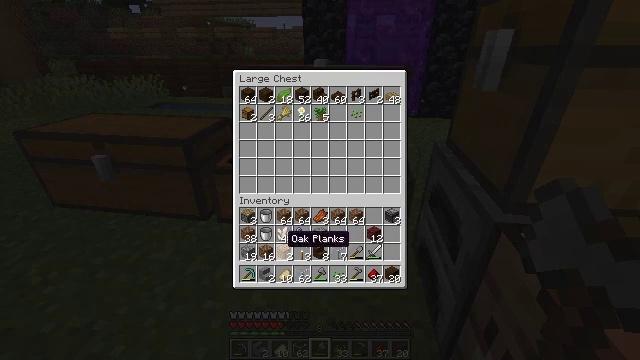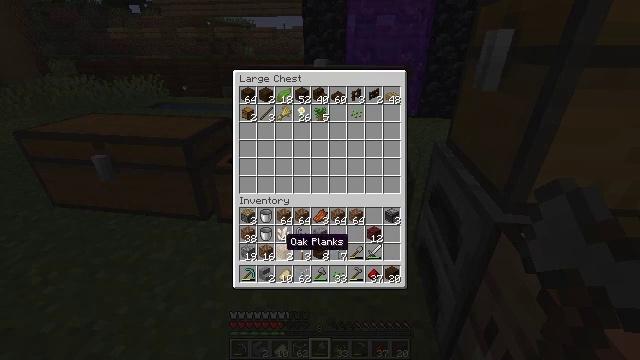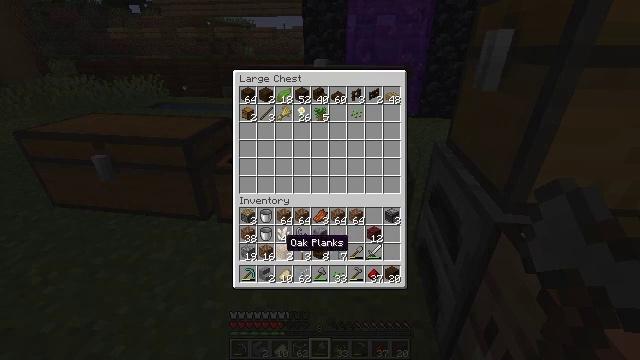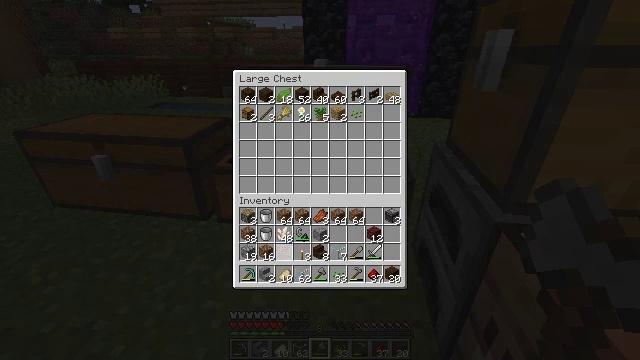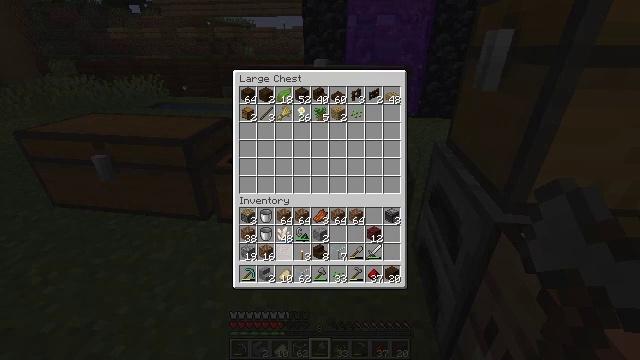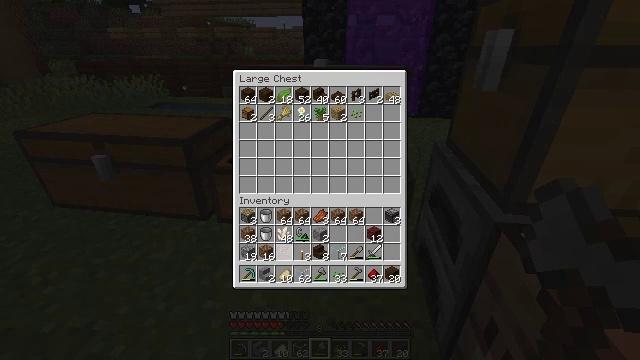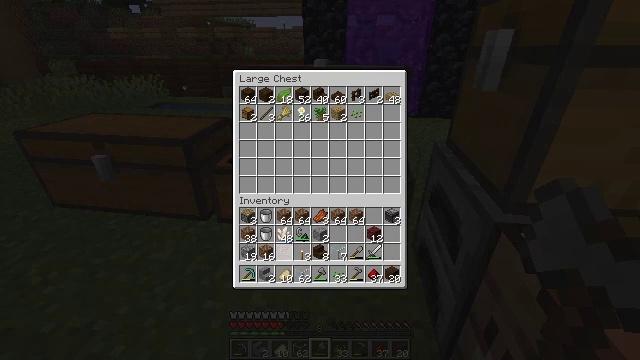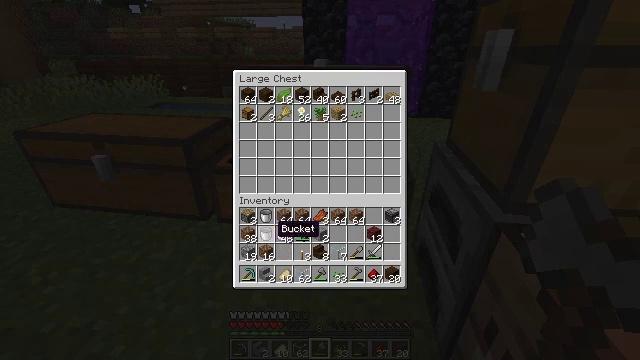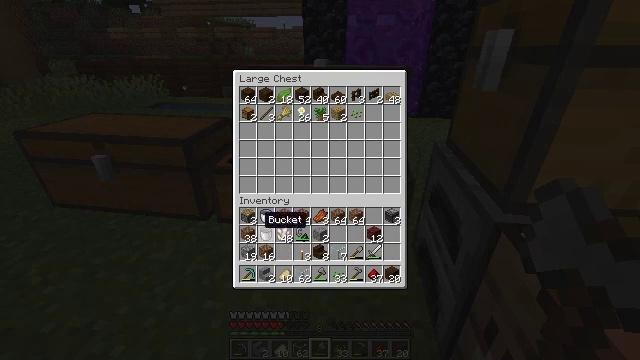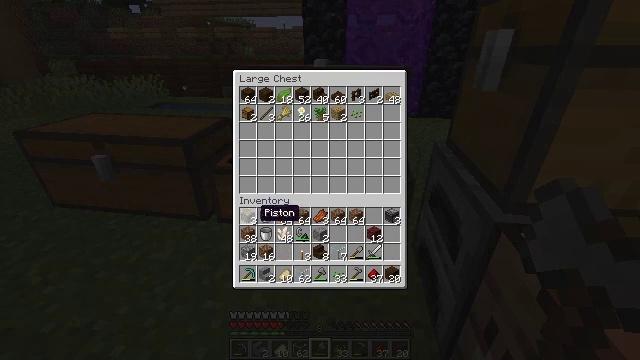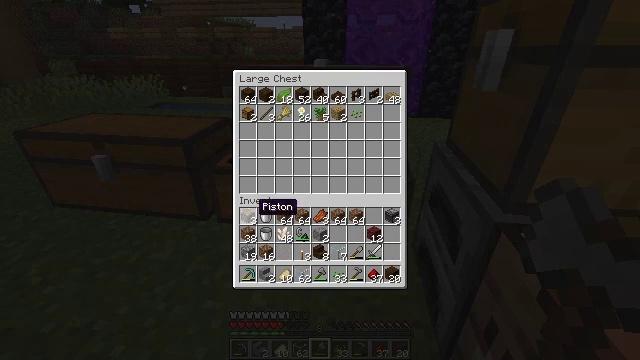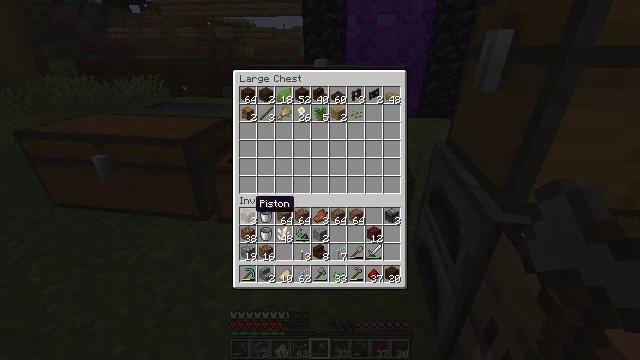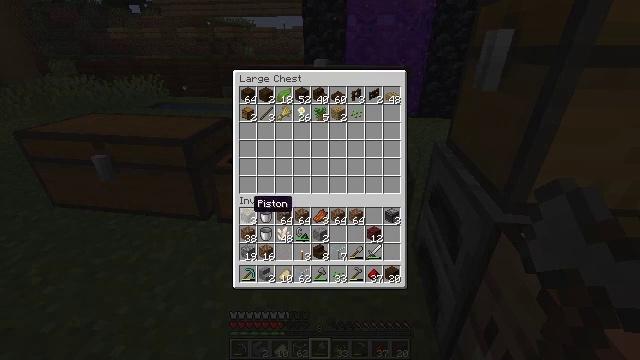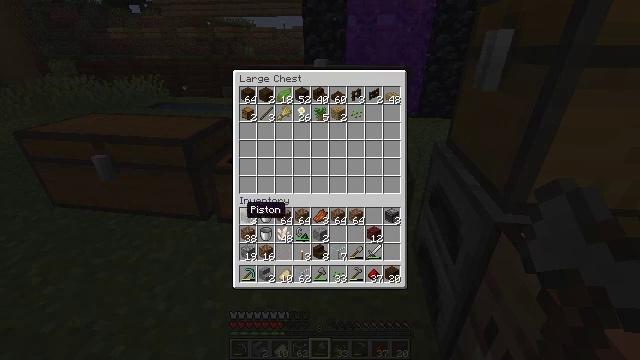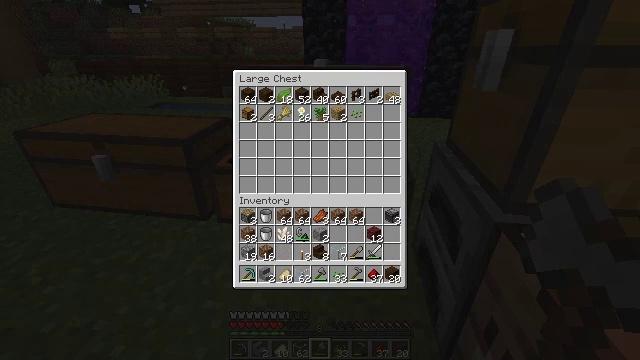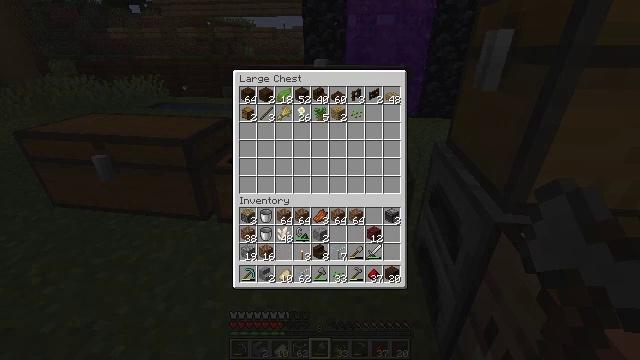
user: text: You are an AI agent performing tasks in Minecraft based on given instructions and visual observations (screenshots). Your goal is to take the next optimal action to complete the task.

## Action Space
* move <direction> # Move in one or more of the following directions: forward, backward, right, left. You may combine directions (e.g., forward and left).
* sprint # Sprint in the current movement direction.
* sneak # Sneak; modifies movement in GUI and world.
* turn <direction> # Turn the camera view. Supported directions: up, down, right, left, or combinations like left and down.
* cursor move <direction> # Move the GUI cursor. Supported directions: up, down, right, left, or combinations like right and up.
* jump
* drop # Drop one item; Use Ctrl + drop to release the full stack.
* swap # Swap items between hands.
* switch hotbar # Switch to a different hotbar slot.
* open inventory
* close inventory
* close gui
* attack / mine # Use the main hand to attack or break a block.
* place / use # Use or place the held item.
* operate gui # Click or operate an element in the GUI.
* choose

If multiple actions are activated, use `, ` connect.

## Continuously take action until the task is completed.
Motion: motion action
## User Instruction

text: Craft a dark oak trapdoor in the crafting table.
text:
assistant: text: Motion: sneak
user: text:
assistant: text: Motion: sneak
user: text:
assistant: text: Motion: sneak, attack / mine
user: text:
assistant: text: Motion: sneak, attack / mine
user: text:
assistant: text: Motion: sneak, attack / mine
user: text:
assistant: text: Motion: sneak
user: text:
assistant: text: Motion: sneak, turn left and up
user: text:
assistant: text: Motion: sneak, turn left and up
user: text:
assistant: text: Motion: sneak, turn up
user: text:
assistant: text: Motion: sneak
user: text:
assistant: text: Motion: sneak
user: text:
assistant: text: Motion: sneak
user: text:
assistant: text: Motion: sneak, turn left
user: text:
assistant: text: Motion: sneak, turn down
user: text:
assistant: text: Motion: sneak, turn down
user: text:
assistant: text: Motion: sneak, turn right and down
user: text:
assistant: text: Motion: sneak, turn right and down
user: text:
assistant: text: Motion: sneak, turn right and down
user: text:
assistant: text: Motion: sneak, turn right and down
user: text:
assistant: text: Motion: sneak, turn right
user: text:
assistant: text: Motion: sneak, turn right
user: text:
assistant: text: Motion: sneak, turn right
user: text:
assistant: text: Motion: sneak, turn right
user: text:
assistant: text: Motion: sneak
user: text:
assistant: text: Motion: sneak
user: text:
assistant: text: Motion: sneak, turn up
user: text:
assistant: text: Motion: sneak, turn left and up
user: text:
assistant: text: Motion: sneak, turn left and up
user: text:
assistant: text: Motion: sneak
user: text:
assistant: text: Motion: sneak